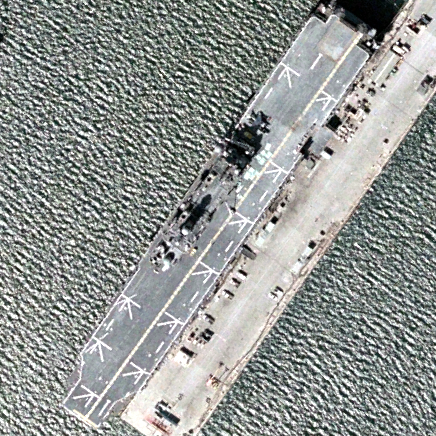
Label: assault